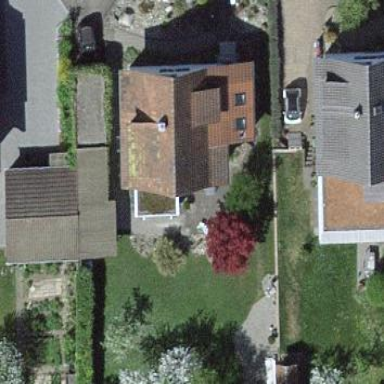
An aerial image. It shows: Residential building.